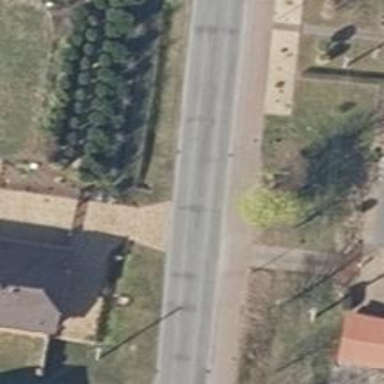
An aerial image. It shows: Tertiary road with asphalt surface.